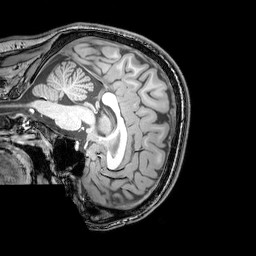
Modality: T1w
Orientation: sagittal
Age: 23
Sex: male
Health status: healthy
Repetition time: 0.081 s
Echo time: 0.037 s